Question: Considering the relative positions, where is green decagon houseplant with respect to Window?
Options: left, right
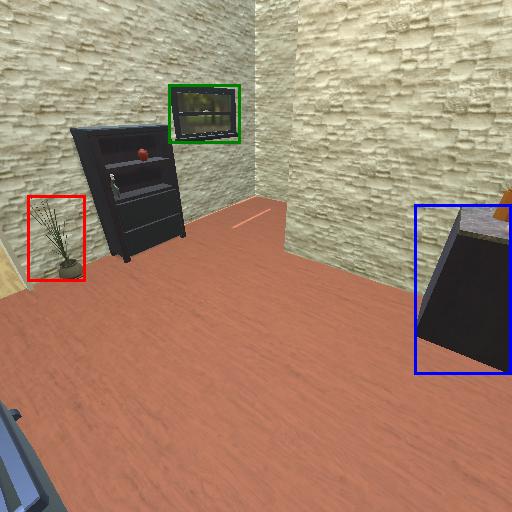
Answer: left